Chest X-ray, PA view. Patient: 37 years old, sex M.
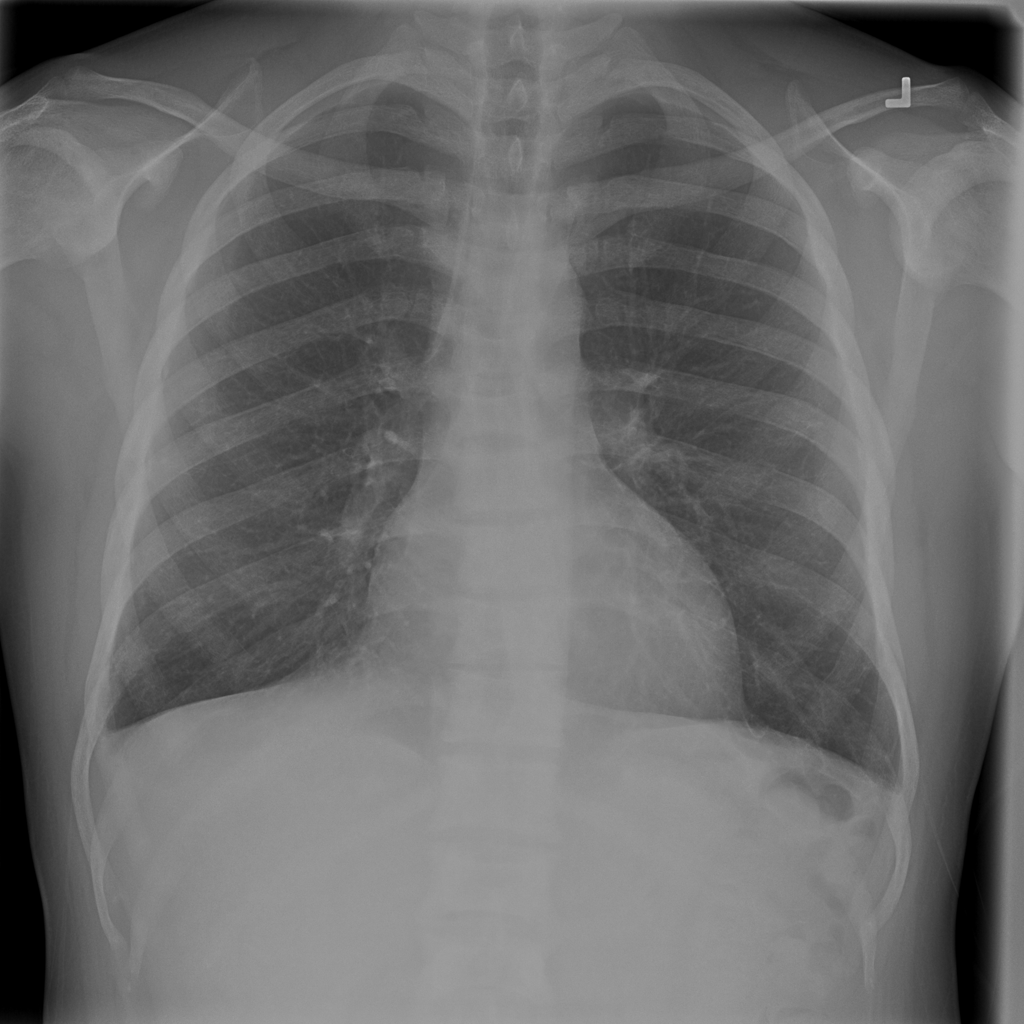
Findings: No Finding